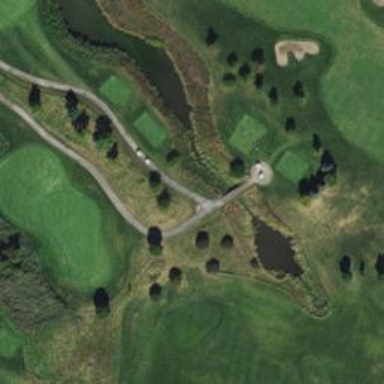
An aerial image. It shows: Service road used as golf cart path.